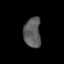
Tissue: prostate
Cell type: T cells
Senescence score: 0.3266
Nuclear area (px): 507
Mean DAPI intensity: 91.677